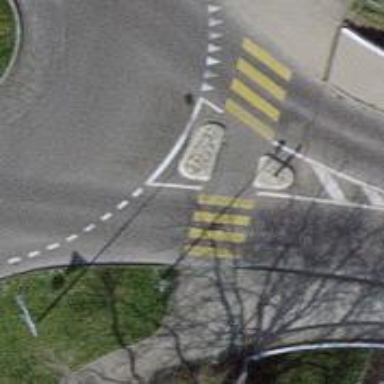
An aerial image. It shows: Asphalt footway with marked crossing that includes pedestrian island.